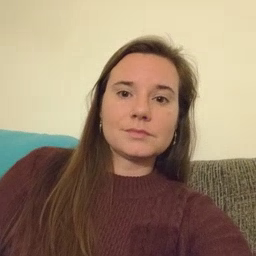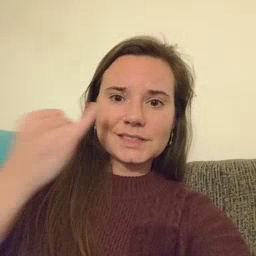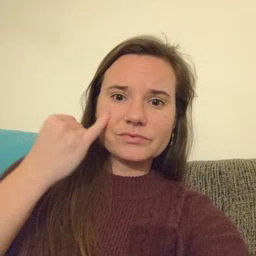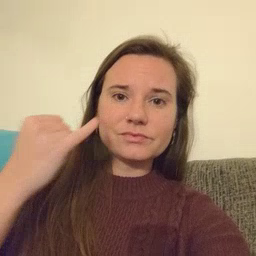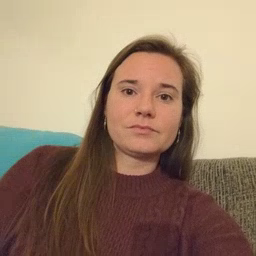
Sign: if